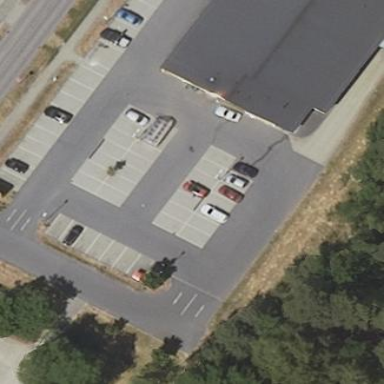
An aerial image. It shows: Parking area with paving stones surface.